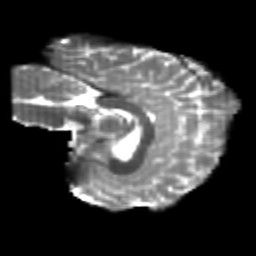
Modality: T2w
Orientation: sagittal
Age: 20
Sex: female
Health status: healthy
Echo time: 0.074 s